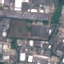
Label: Industrial